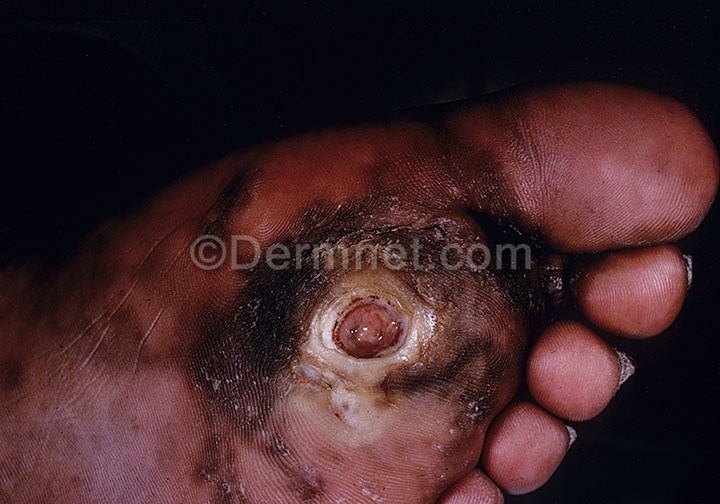
Disease: Eczema Photos